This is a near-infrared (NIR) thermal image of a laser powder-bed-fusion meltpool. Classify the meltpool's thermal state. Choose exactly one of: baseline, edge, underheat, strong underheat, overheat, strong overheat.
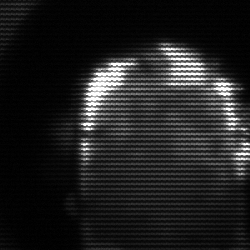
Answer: baseline